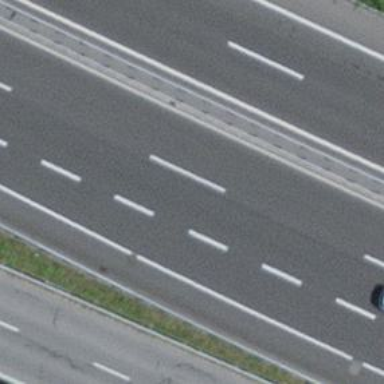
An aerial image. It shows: Motorway junction.